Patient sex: F
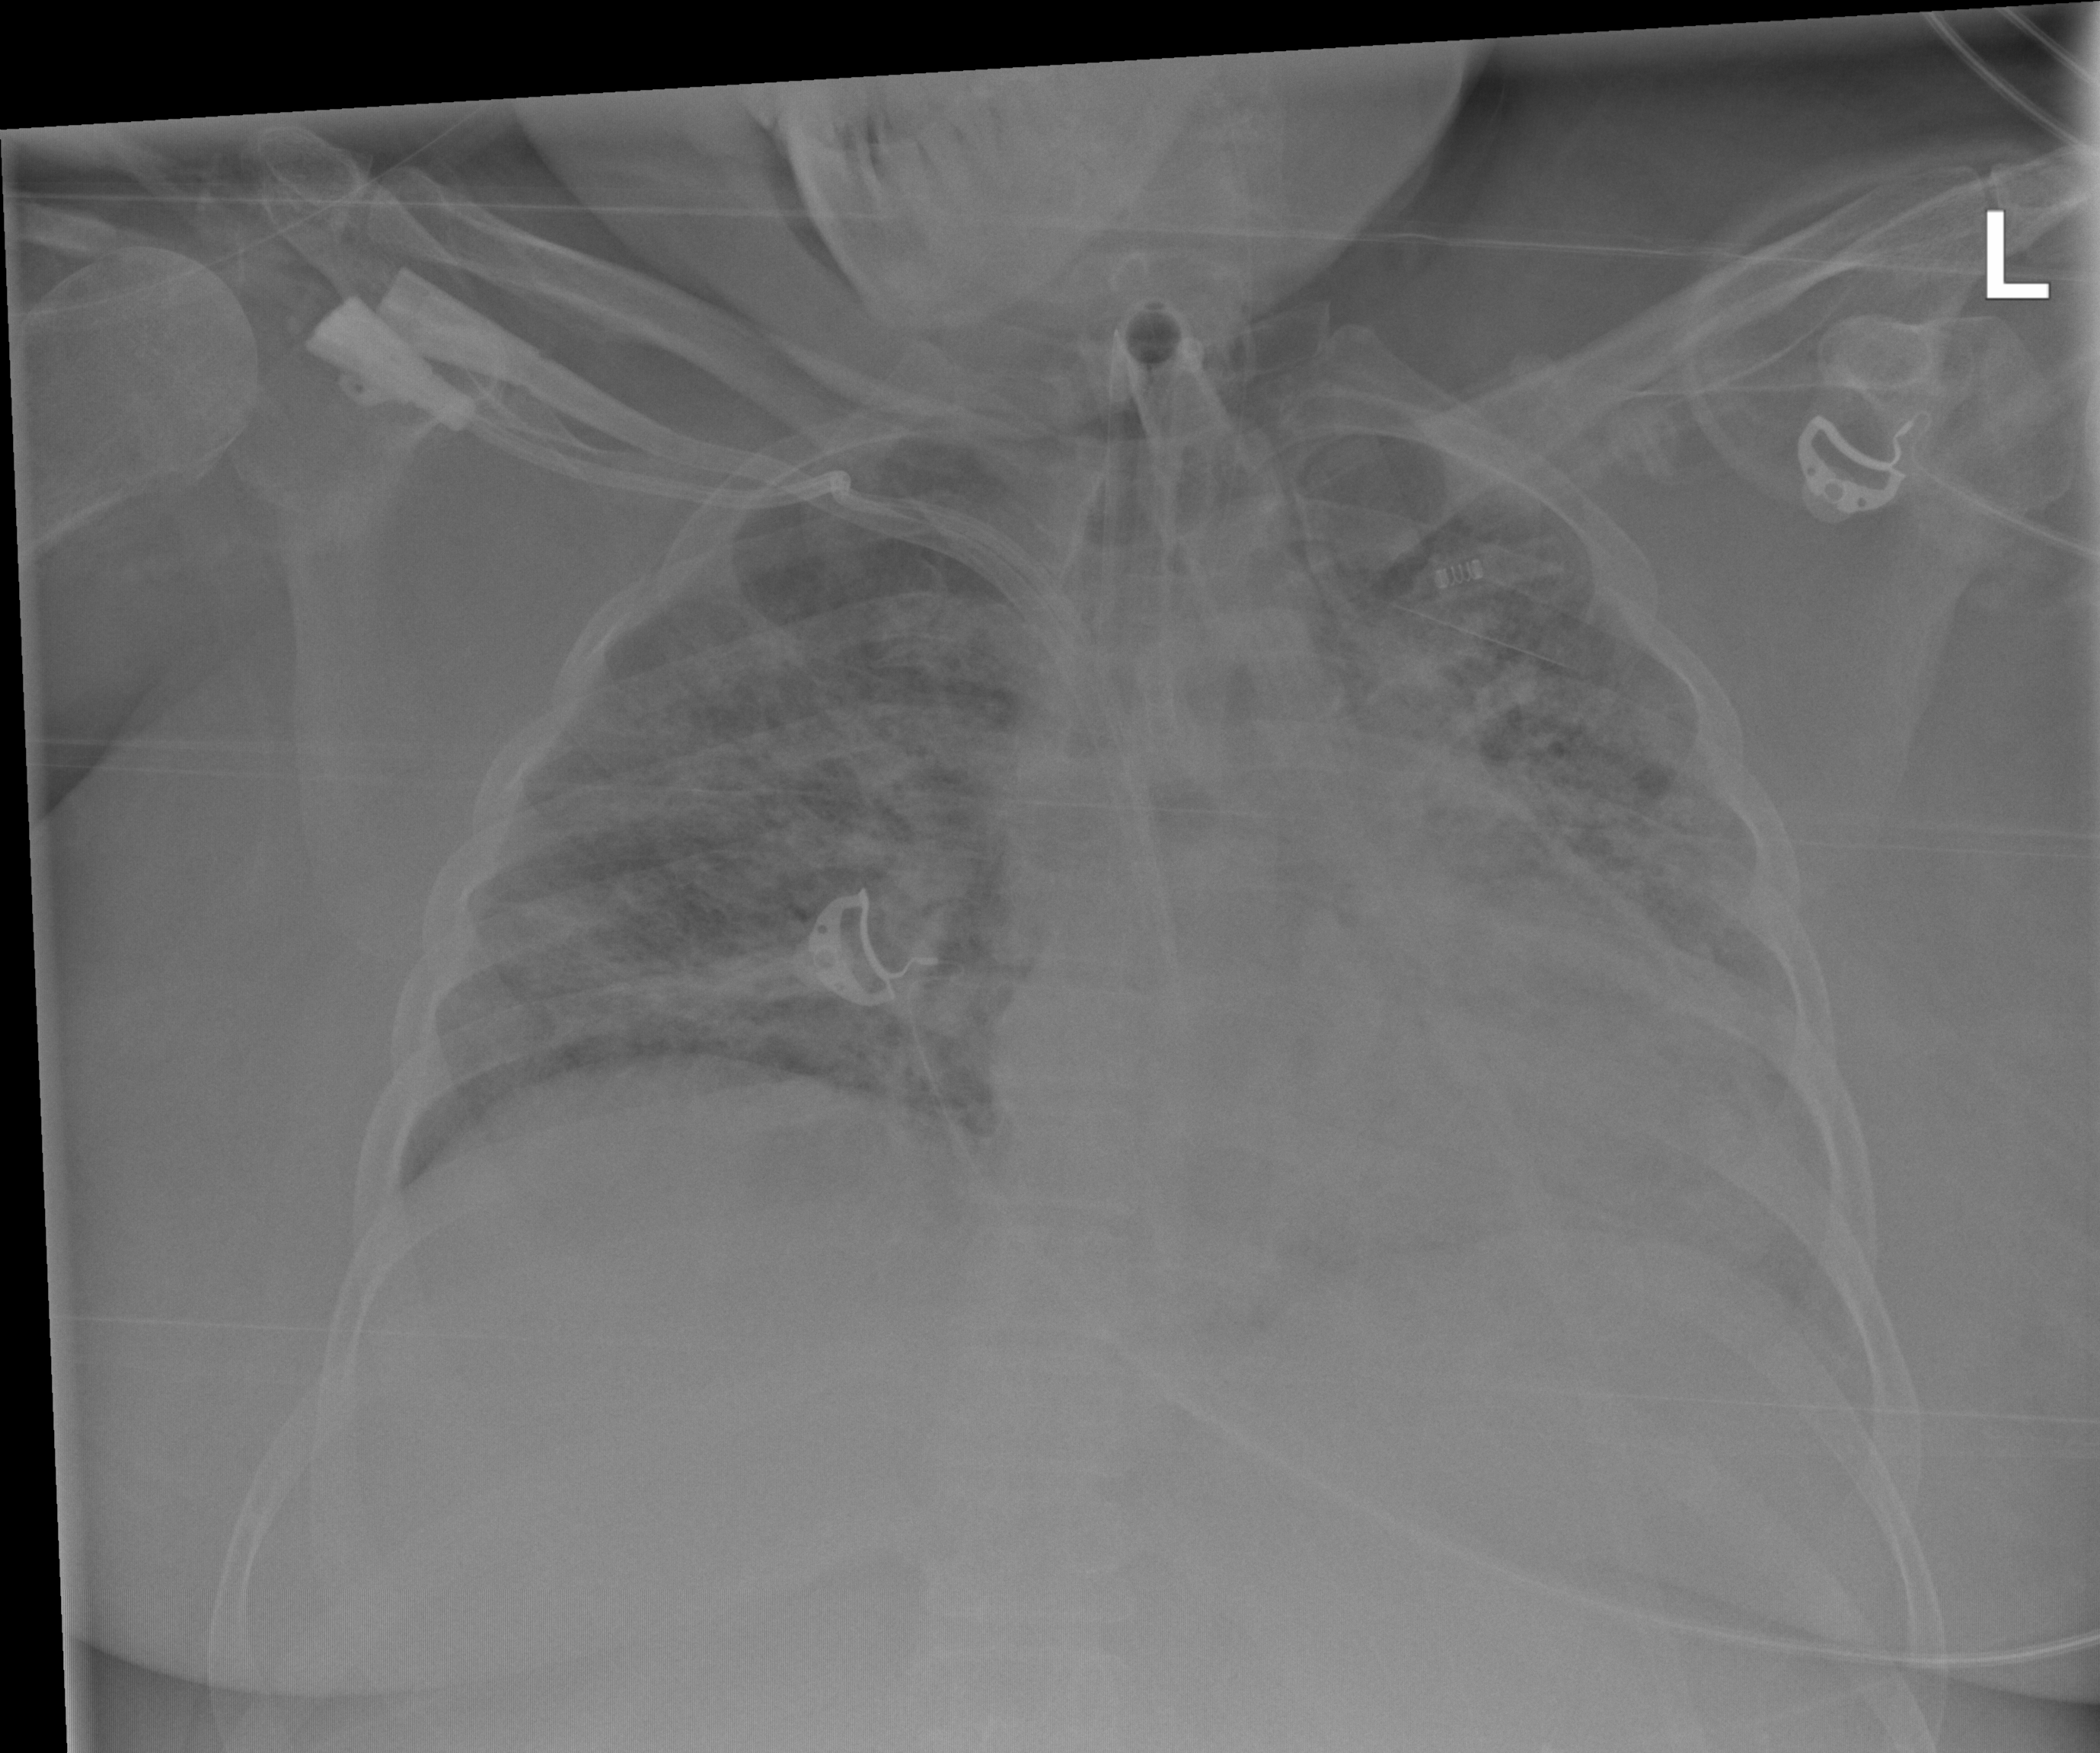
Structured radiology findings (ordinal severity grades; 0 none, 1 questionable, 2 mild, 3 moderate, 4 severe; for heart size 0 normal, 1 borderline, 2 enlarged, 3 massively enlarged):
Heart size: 2
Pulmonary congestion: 1
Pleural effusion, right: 0
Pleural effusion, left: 2
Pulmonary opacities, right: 3
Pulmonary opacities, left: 3
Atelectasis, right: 3
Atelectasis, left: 3